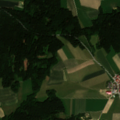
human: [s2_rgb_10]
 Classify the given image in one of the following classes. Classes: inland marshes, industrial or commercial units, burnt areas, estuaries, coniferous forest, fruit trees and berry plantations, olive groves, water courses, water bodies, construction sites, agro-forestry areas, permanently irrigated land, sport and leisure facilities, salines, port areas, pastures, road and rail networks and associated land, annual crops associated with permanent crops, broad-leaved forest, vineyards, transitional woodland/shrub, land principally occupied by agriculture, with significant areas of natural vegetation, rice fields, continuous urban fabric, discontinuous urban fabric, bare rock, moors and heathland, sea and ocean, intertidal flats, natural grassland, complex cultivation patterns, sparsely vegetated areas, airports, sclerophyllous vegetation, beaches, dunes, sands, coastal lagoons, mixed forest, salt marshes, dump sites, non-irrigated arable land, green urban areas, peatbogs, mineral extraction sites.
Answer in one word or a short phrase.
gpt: mineral extraction sites, non-irrigated arable land, complex cultivation patterns, coniferous forest